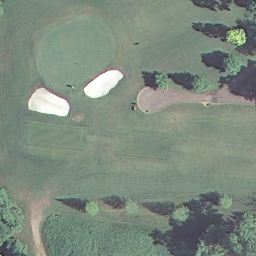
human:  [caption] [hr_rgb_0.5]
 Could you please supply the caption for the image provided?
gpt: This is a part of a golf course with turfs and some bunkers and trees .

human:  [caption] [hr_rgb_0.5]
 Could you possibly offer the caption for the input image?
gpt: A part of a golf course with with turfs and some bunkers and trees .

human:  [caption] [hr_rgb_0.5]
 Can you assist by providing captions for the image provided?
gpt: There are turfs and some bunkers and trees in the golf course .

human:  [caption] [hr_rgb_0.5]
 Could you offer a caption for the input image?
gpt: A part of a golf course with turfs and some bunkers and trees .

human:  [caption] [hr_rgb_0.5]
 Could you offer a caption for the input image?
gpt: Green turfs and some bunkers and trees in the golf course .